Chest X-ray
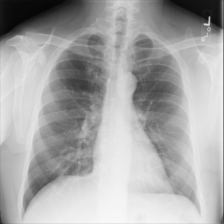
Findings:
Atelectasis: negative
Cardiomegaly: negative
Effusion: negative
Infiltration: negative
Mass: negative
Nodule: negative
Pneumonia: negative
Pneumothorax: negative
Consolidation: negative
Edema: negative
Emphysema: negative
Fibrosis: negative
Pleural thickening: negative
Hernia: negative